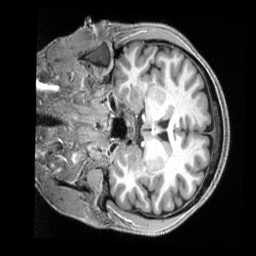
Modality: T1w
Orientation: coronal
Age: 30
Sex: male
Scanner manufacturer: siemens
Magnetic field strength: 3 T
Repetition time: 2.3 s
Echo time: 0.00229 s